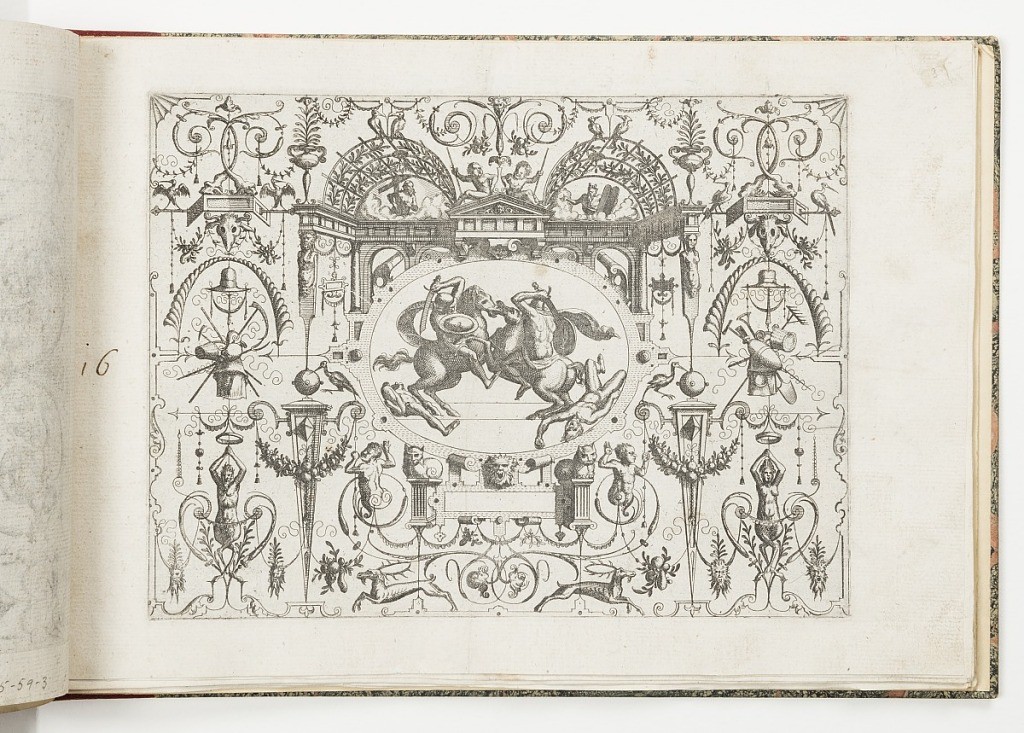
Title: Plate 16, from Grotteßco in diverßche manieren (Various Grotesques)
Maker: Hans Vredeman de Vries, Dutch, 1527 - ca. 1606
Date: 1564
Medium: Etching on laid paper
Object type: Print
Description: Grotesque panel with central oval showing two mounted warriors fighting and two dead men below. Above, Moses and Christ. On either side, trophies.